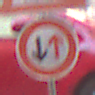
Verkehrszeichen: VorrangDesGegenverkehrs
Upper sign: Arbeitsstelle
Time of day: MorningAfternoon
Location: Outdoor (Urban)
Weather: Clear
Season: NotSpecified
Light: Natural